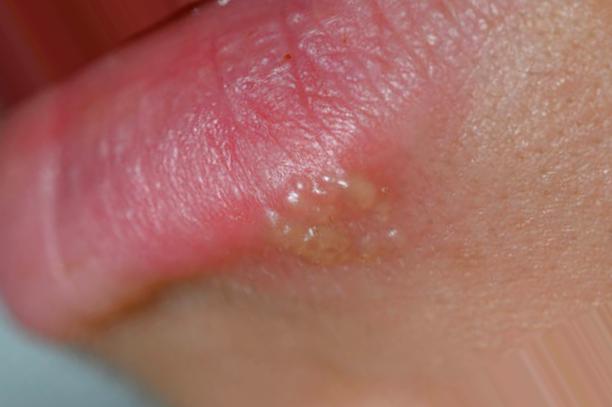
Condition: Mouth Ulcer